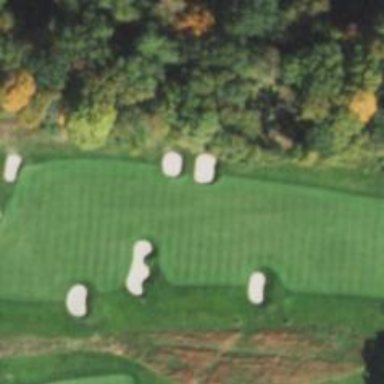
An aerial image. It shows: View of golf hole.